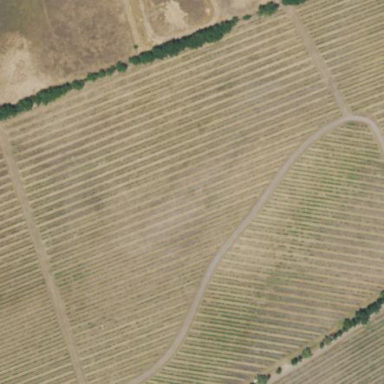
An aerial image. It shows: Vineyard with grape crops.